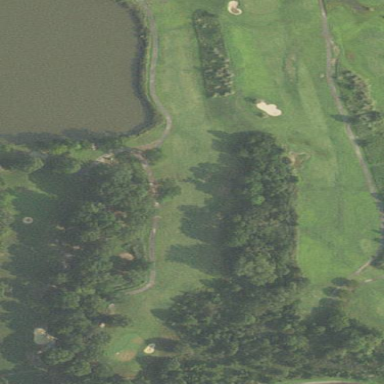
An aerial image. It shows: Grassy area designated as golf fairway.